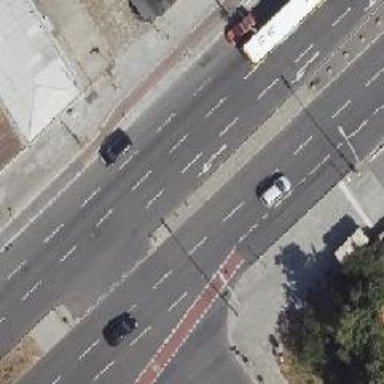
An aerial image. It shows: Unmarked footway crossing with pedestrian island.